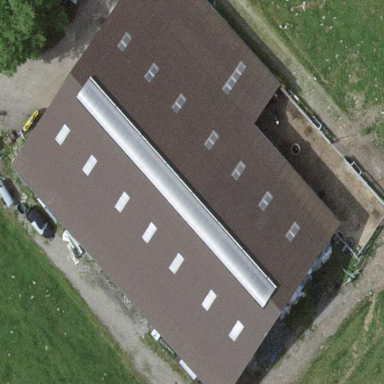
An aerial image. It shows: Farm auxiliary building.